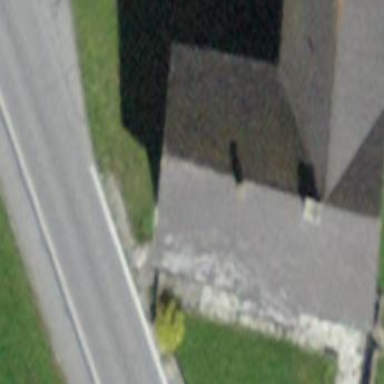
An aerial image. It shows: Building with tile roof.